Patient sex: M
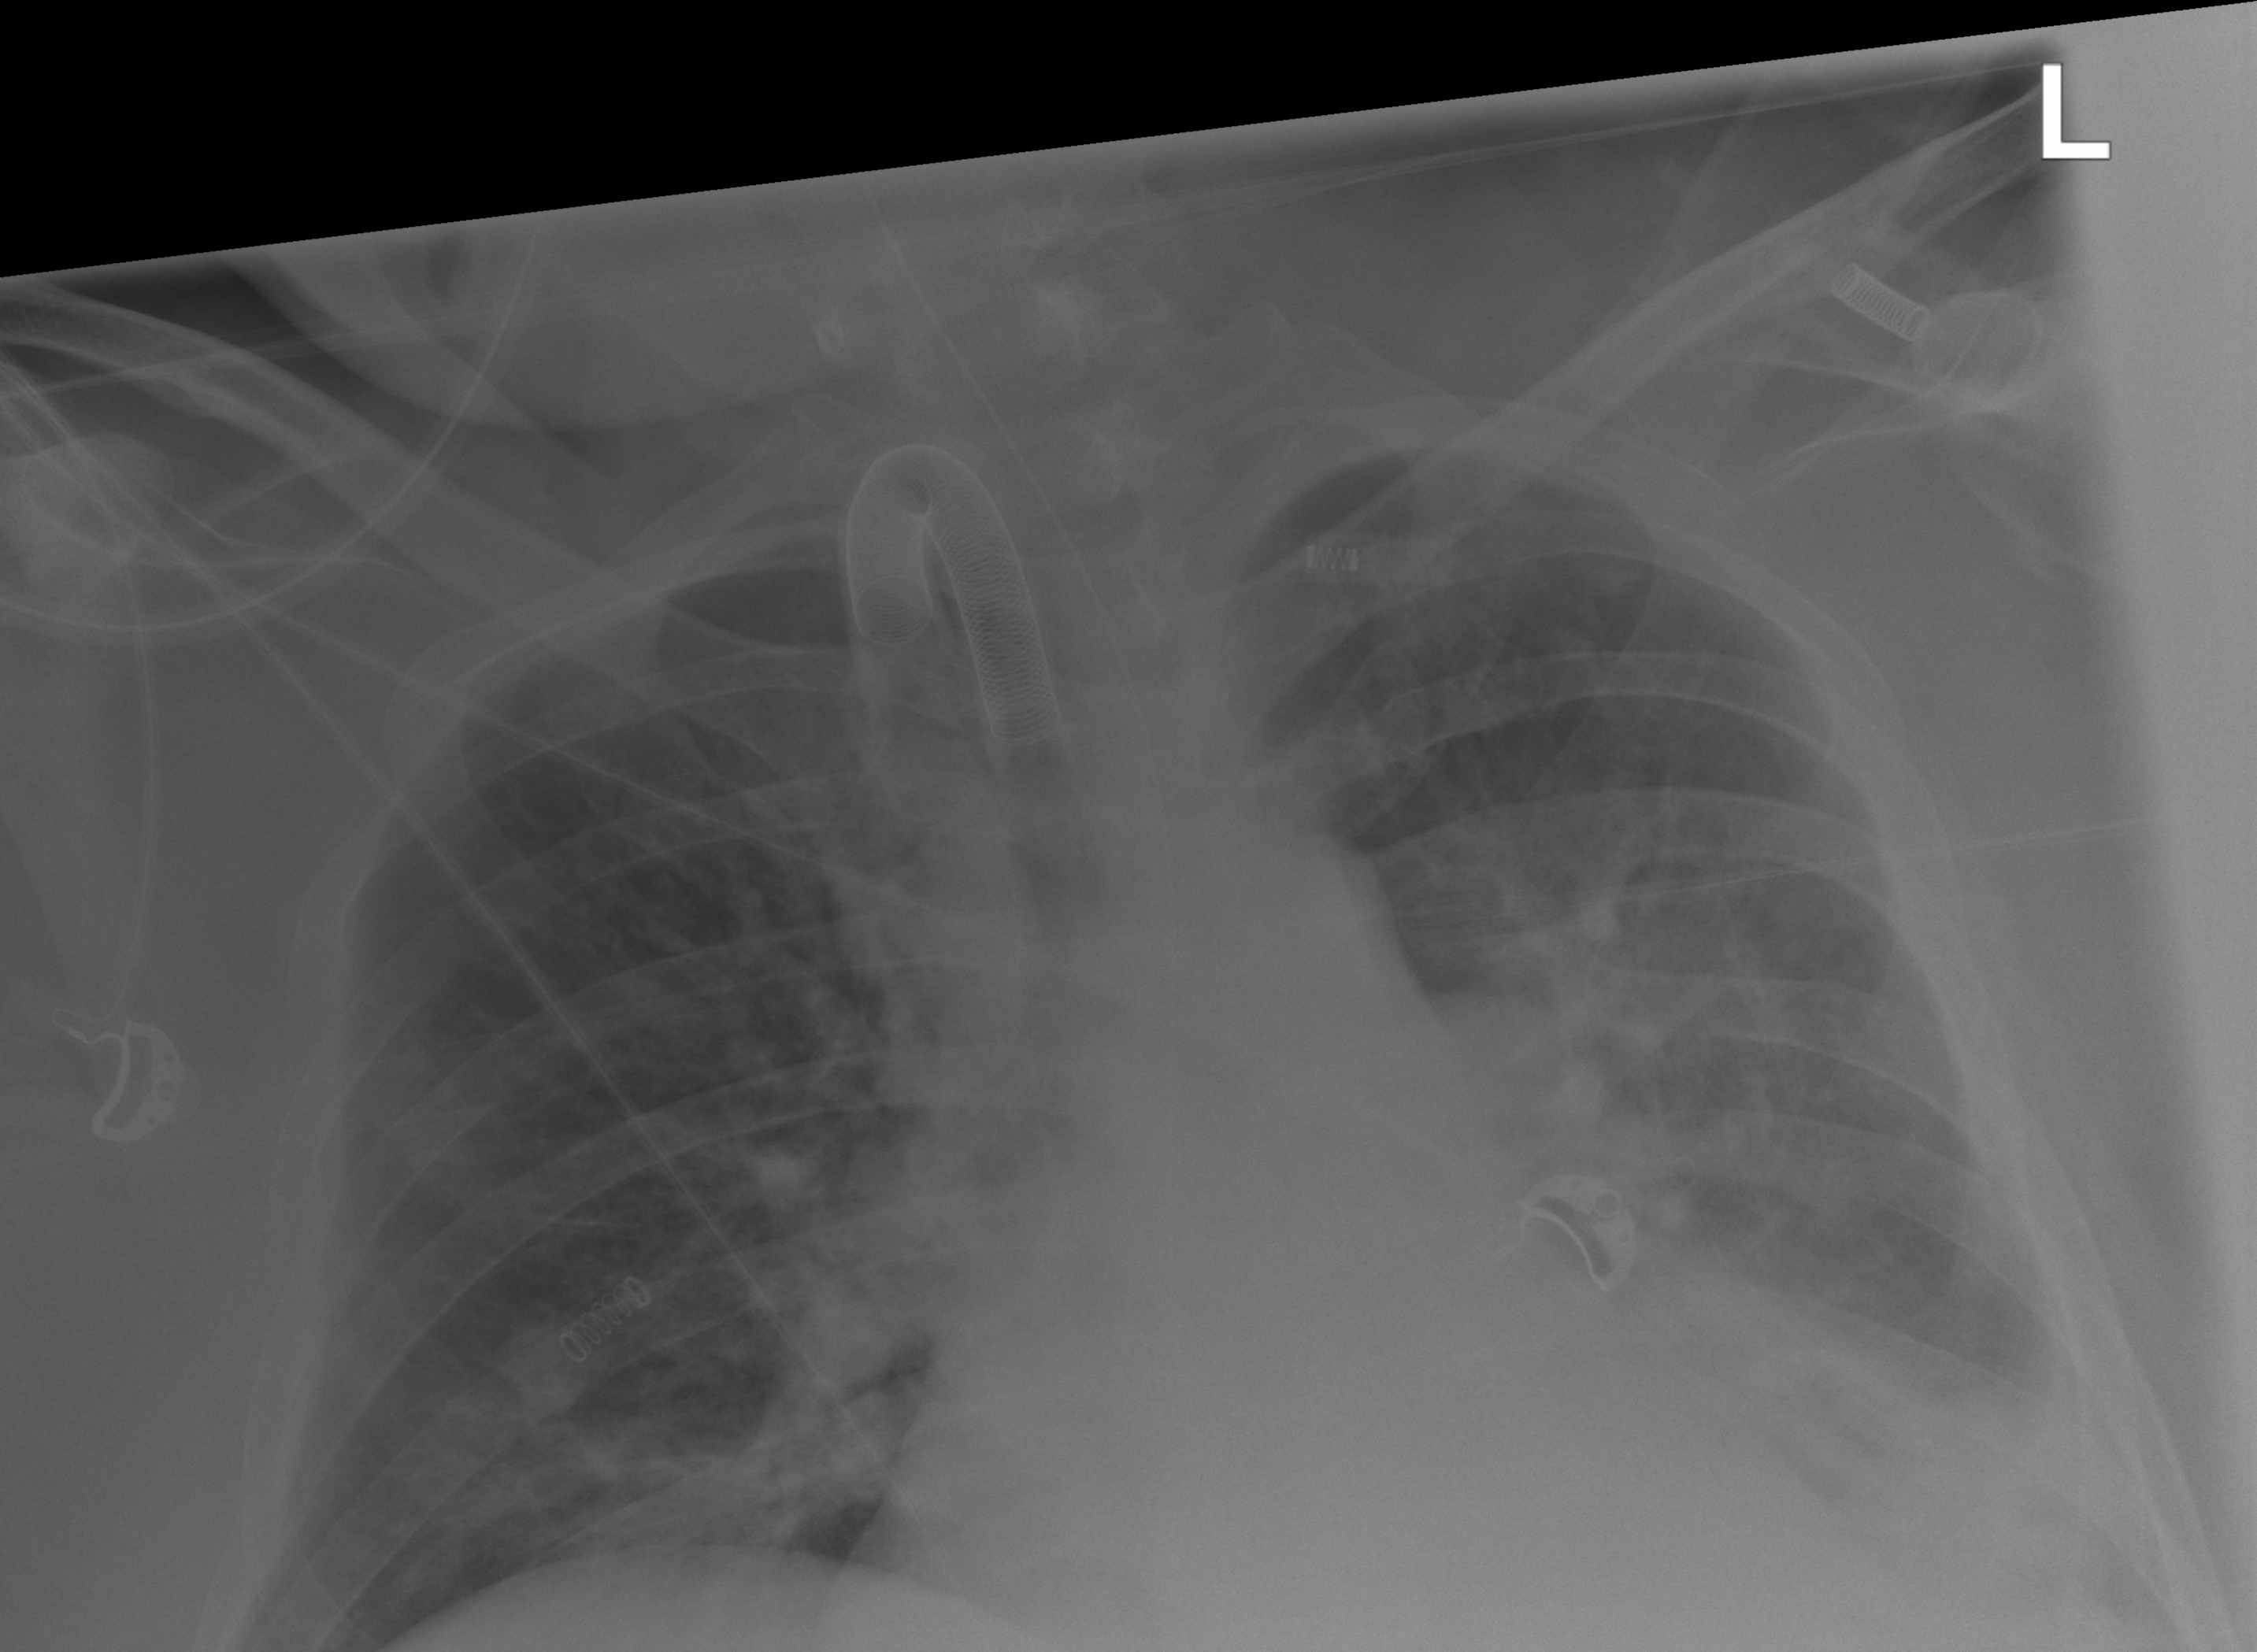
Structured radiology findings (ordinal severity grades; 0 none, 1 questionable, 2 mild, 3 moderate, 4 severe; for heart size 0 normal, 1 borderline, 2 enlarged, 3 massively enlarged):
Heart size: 0
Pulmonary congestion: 0
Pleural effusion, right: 0
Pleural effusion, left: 3
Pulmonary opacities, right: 2
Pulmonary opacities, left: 2
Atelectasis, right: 2
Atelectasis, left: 3